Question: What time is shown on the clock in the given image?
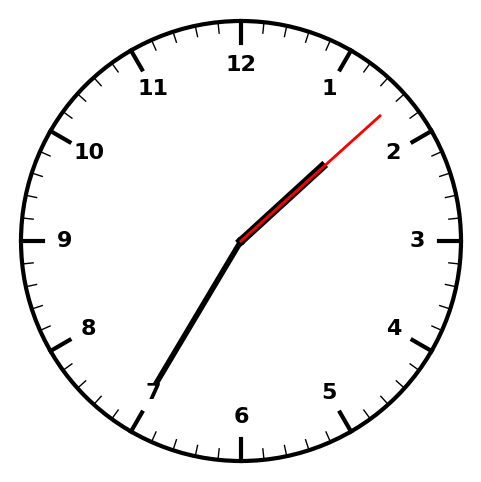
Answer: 01:35:08